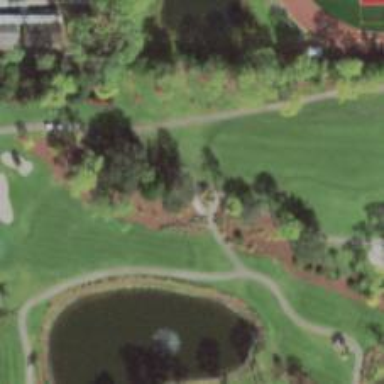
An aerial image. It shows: Path for both roads and golfers.